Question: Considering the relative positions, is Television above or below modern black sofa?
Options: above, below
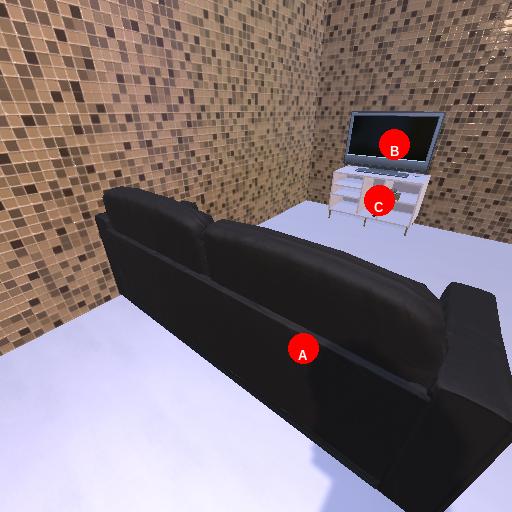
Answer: above